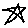
Label: star